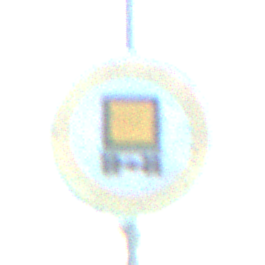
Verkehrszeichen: VerbotKennzeichnungspflichtigeKraftfahrzeugeGefaehrlicheGueter
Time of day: SunriseSunset
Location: Outdoor (Nature)
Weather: Clear
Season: Winter
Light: Natural